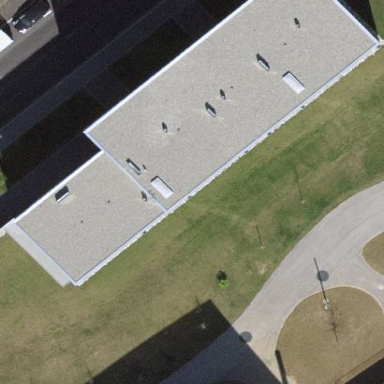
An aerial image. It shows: Building part with flat roof.